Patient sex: M
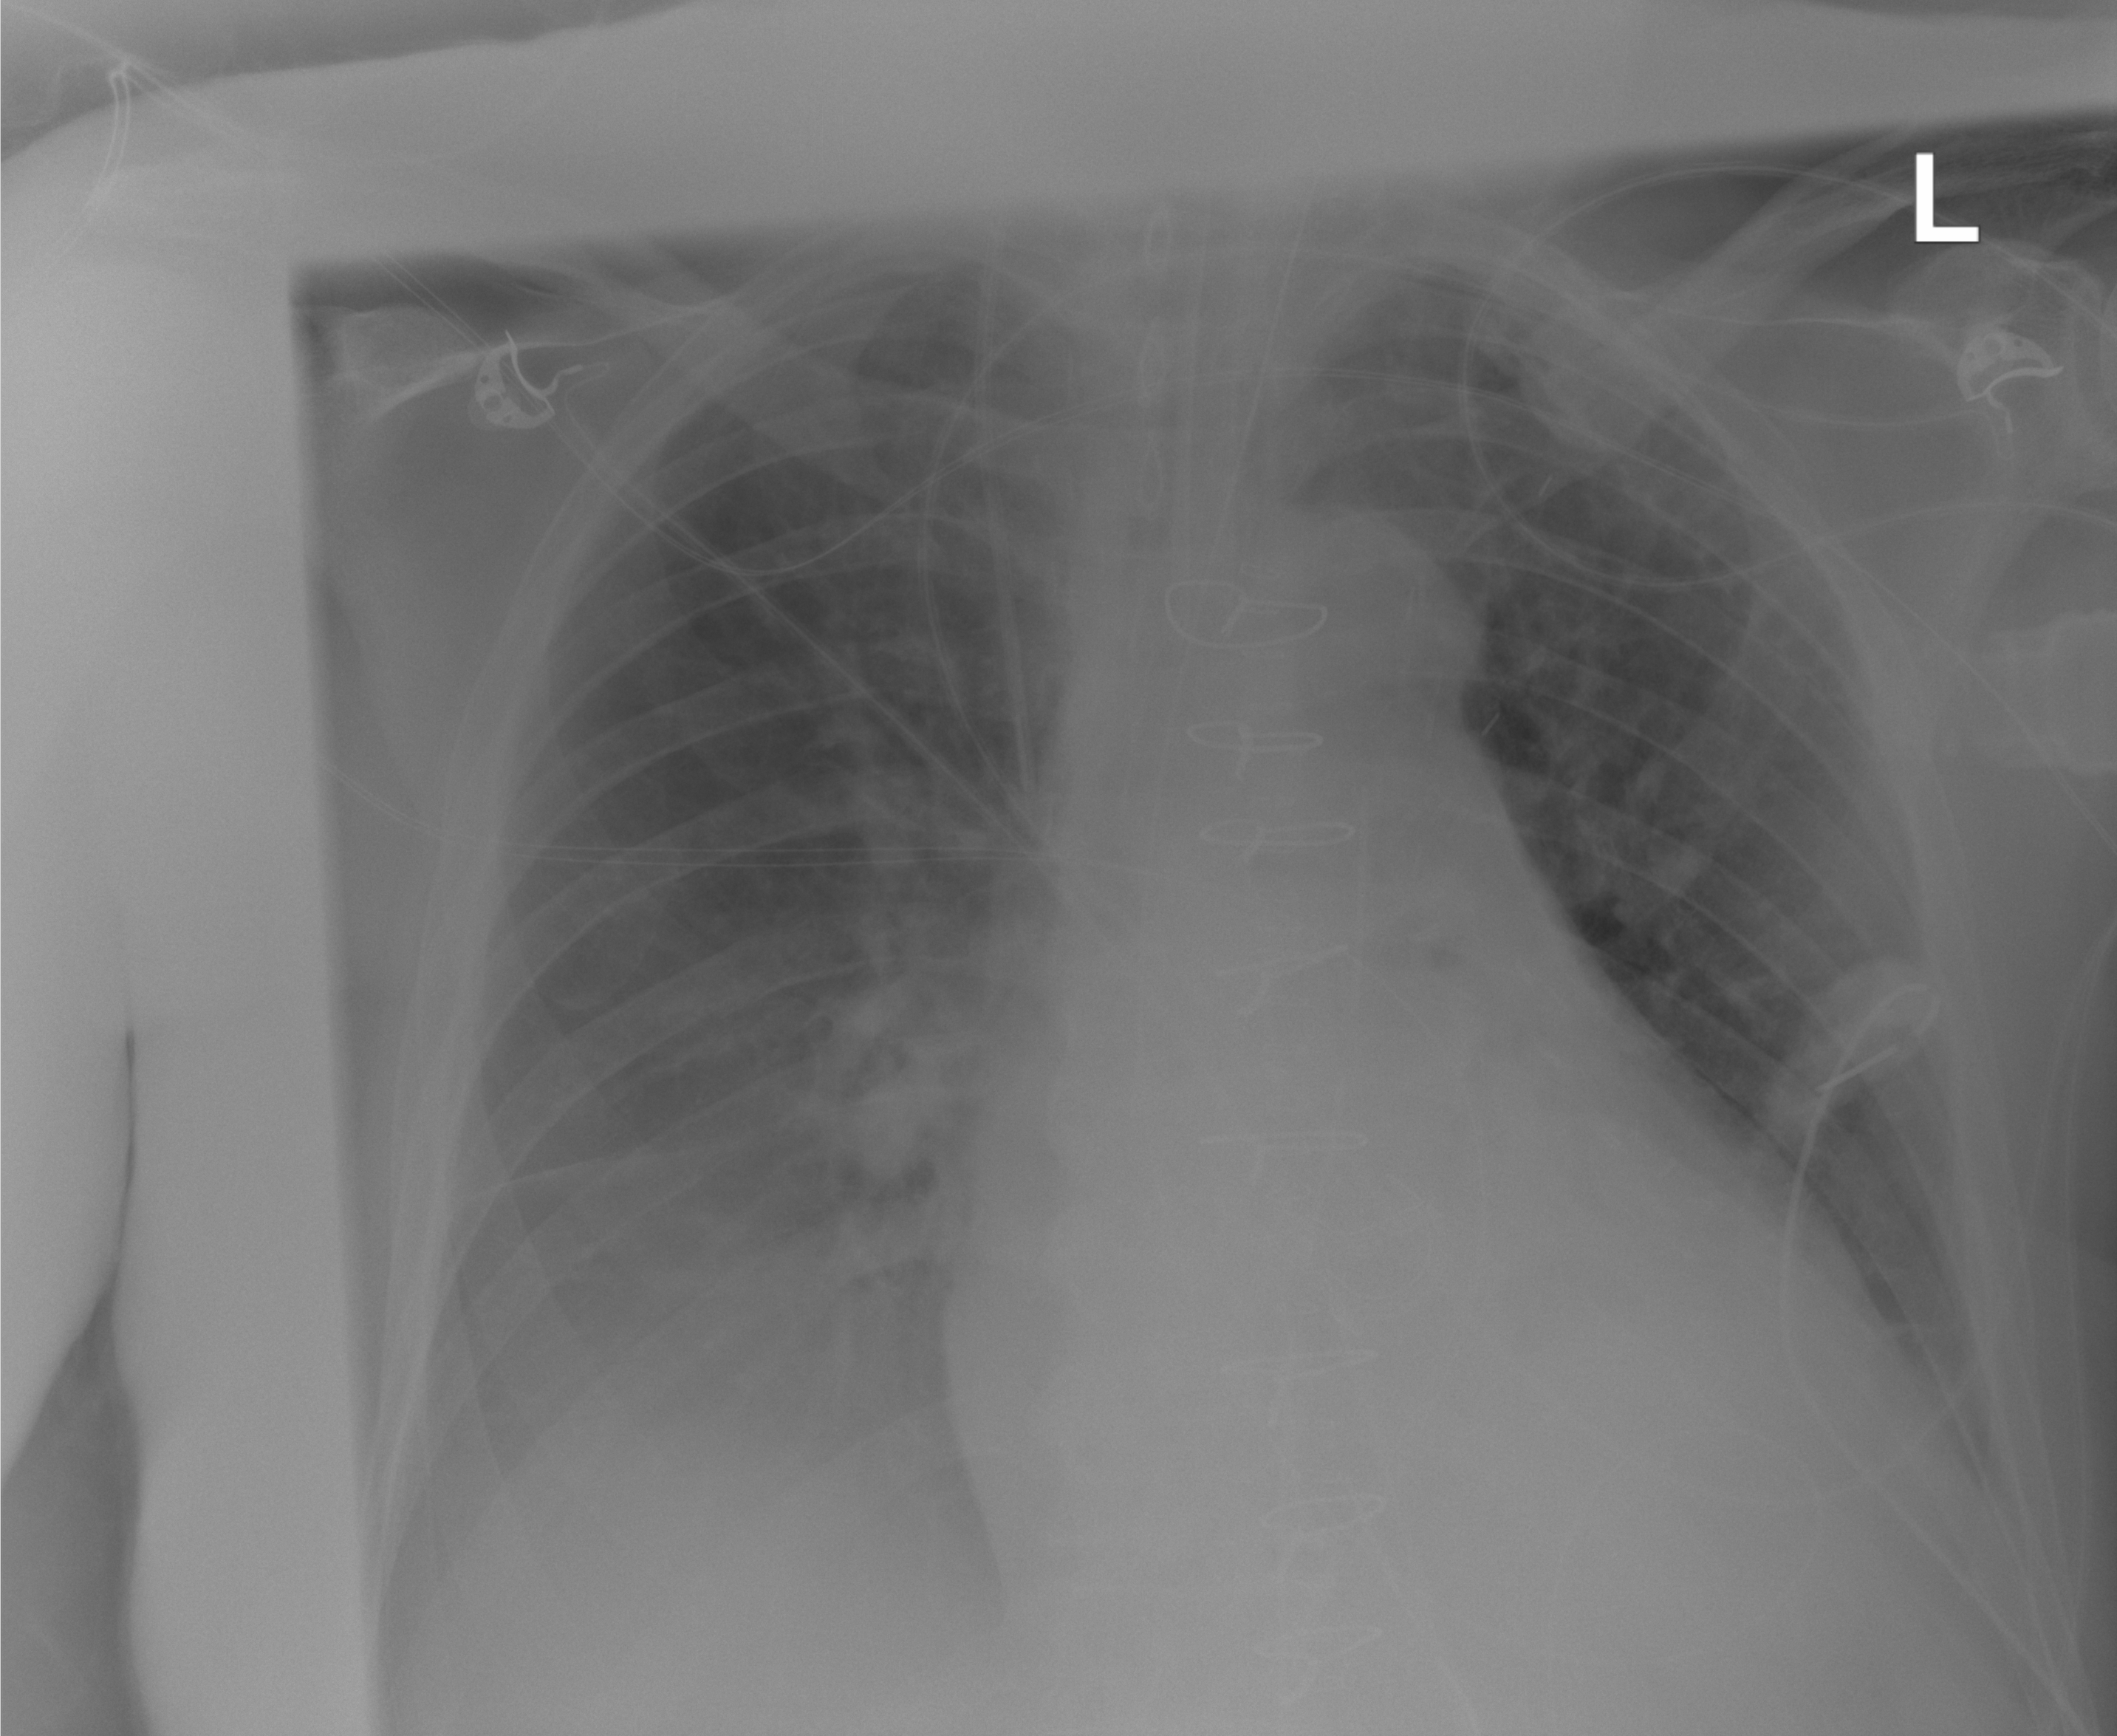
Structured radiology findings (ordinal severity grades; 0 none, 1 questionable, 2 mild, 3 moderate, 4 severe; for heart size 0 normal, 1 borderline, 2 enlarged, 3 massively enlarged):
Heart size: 2
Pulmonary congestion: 0
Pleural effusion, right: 2
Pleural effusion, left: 0
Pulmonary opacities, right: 0
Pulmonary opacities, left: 0
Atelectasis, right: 2
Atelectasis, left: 2